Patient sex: F
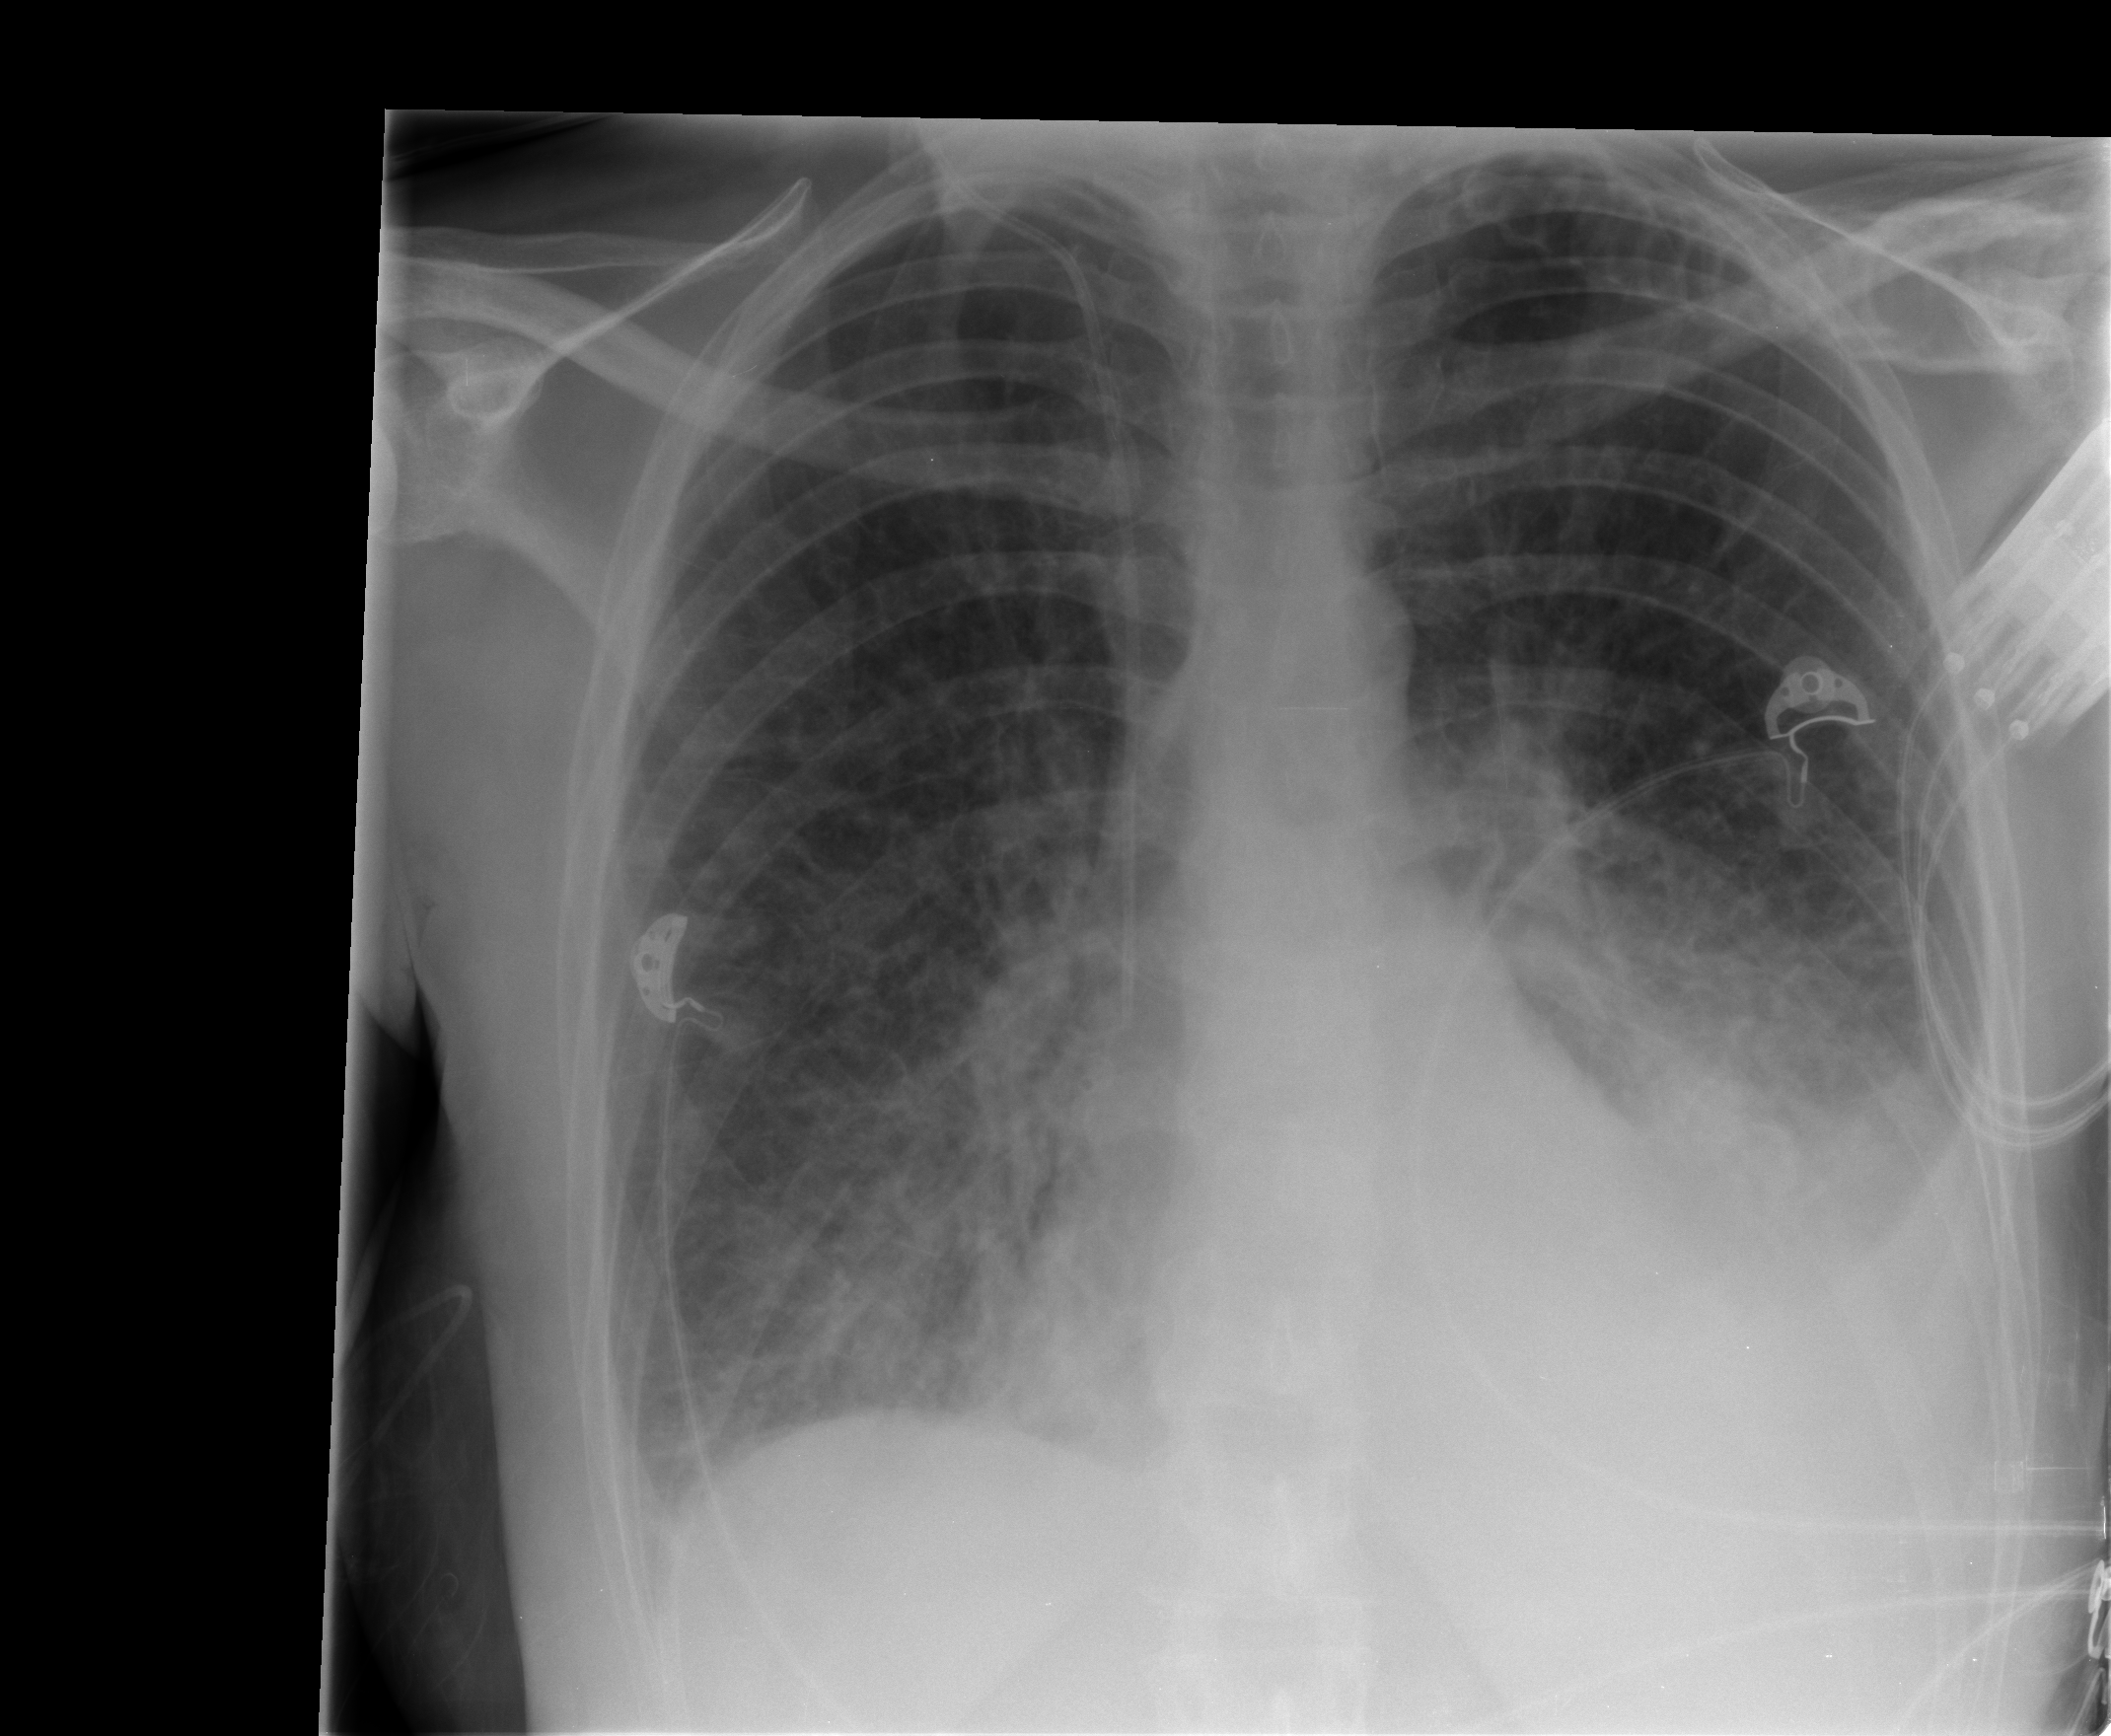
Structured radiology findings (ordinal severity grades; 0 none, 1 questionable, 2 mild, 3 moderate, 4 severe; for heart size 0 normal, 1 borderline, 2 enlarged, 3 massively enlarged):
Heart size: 0
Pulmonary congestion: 3
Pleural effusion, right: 1
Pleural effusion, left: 2
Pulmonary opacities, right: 2
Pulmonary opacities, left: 2
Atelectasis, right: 2
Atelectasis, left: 1